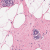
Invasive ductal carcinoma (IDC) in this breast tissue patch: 0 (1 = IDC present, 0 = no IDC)